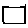
Label: square